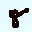
Label: 8